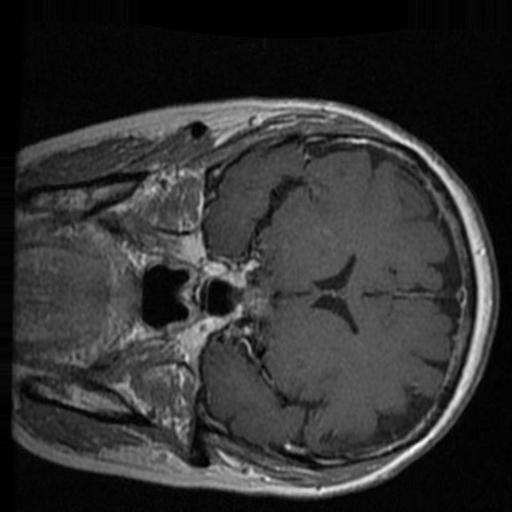
Label: brain_tumor